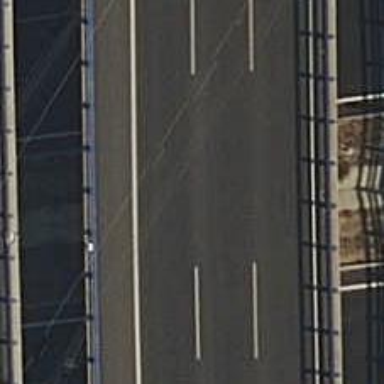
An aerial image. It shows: Motorway bridge.